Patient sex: F
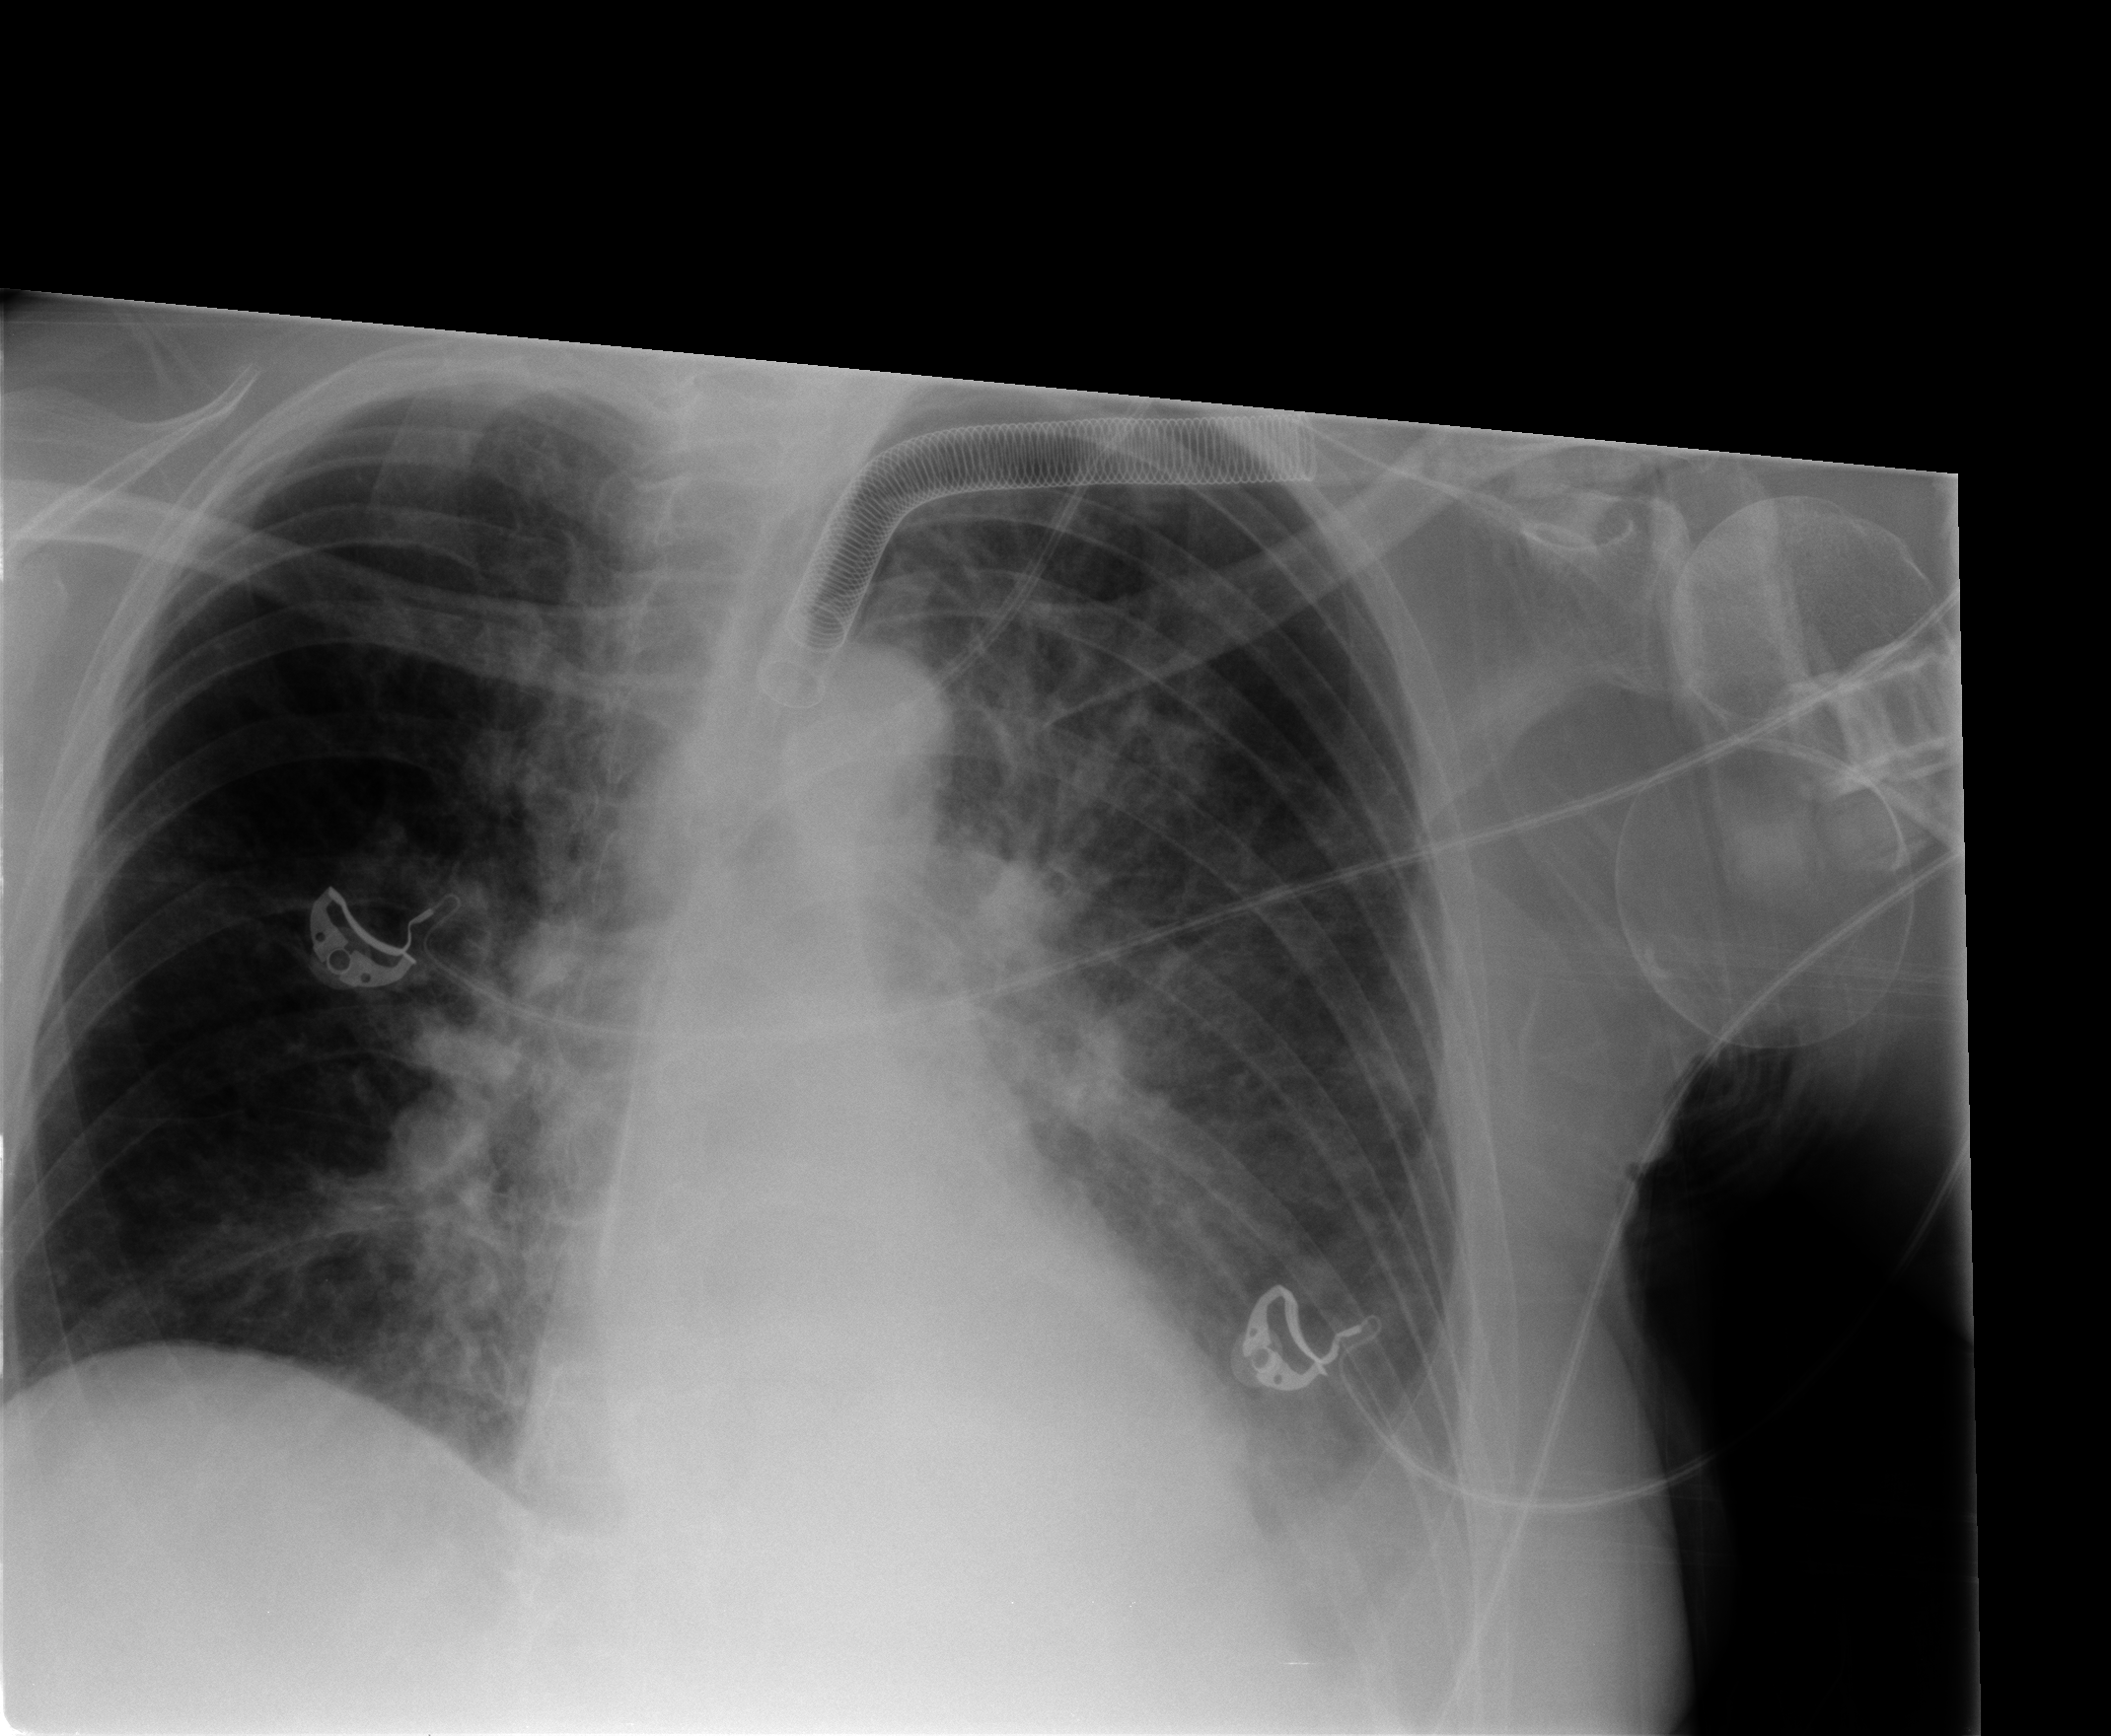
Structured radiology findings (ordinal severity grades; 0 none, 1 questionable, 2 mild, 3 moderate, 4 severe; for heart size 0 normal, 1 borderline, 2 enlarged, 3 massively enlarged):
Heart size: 0
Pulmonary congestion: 2
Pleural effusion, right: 0
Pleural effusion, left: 2
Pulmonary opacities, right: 2
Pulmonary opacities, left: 0
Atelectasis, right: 0
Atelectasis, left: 2